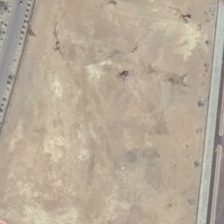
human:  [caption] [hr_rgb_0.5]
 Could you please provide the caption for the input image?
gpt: two roads are in two sides of a rectangle bareland .

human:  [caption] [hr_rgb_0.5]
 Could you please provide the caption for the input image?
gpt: two roads are in two sides of a rectangle bareland .

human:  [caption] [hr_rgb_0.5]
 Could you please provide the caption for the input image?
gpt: two roads are in two sides of a rectangle bareland .

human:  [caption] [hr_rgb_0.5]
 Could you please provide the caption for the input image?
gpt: two roads are in two sides of a rectangle bareland .

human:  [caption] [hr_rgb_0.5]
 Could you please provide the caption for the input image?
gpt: two roads are in two sides of a rectangle bareland .